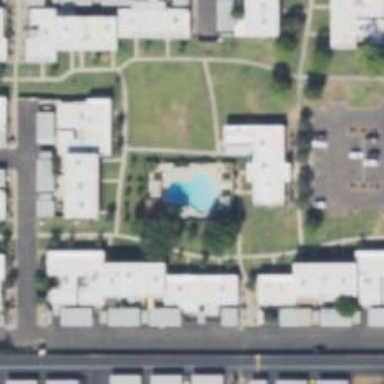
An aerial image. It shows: Swimming pool located in leisure land.